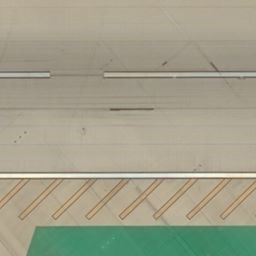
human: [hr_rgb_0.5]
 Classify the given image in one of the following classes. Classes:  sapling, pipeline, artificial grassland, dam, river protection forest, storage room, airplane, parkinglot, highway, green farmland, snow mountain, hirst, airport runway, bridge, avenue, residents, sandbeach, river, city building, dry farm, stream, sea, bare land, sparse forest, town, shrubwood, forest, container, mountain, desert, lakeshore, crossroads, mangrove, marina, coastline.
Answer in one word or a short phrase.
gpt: airport runway